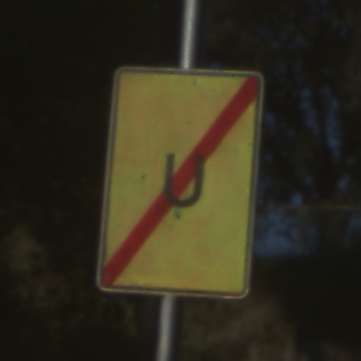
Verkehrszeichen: EndeUmleitung
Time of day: MorningAfternoon
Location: Outdoor (Suburban)
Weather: Clear
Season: NotSpecified
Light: Natural